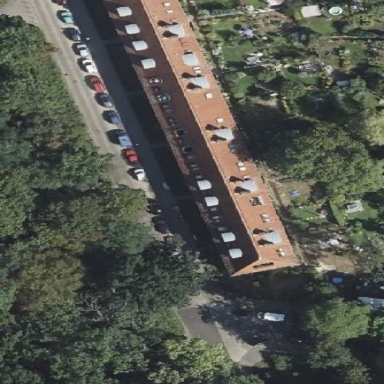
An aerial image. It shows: Hipped roof on apartment building.